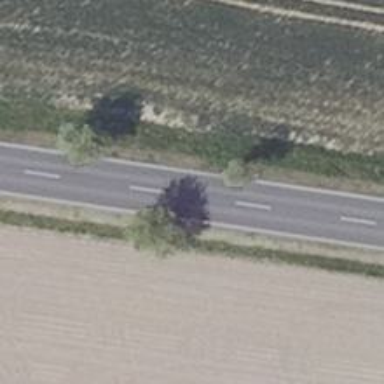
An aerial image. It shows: Deciduous tree with broadleaved leaves.